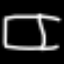
Label: square